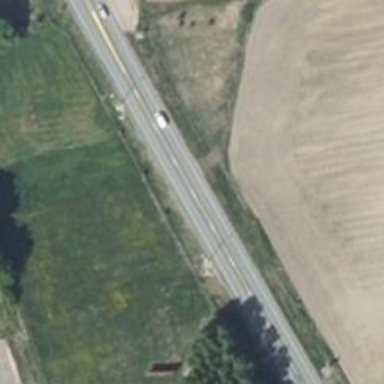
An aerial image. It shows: Asphalt trunk highway.